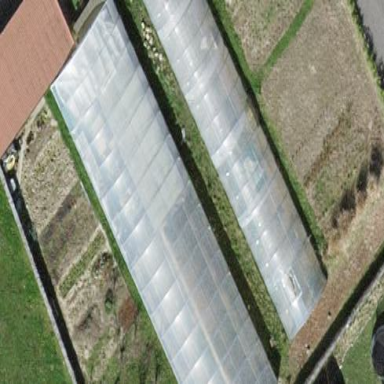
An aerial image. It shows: Area dedicated to greenhouse horticulture.